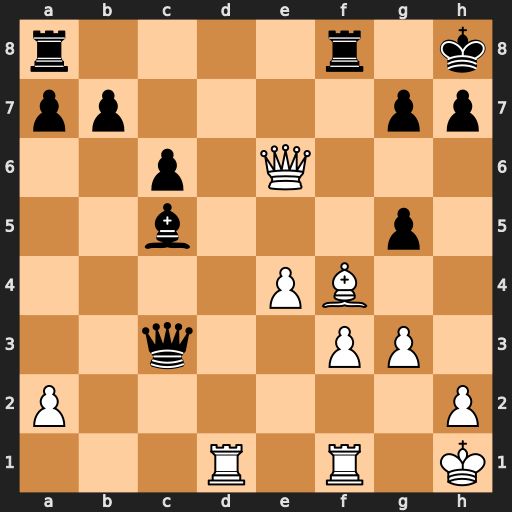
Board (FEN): r4r1k/pp4pp/2p1Q3/2b3p1/4PB2/2q2PP1/P6P/3R1R1K
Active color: w
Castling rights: -
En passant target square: -
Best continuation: Be5 Rae8 Qxe8 Rxe8 Bxc3